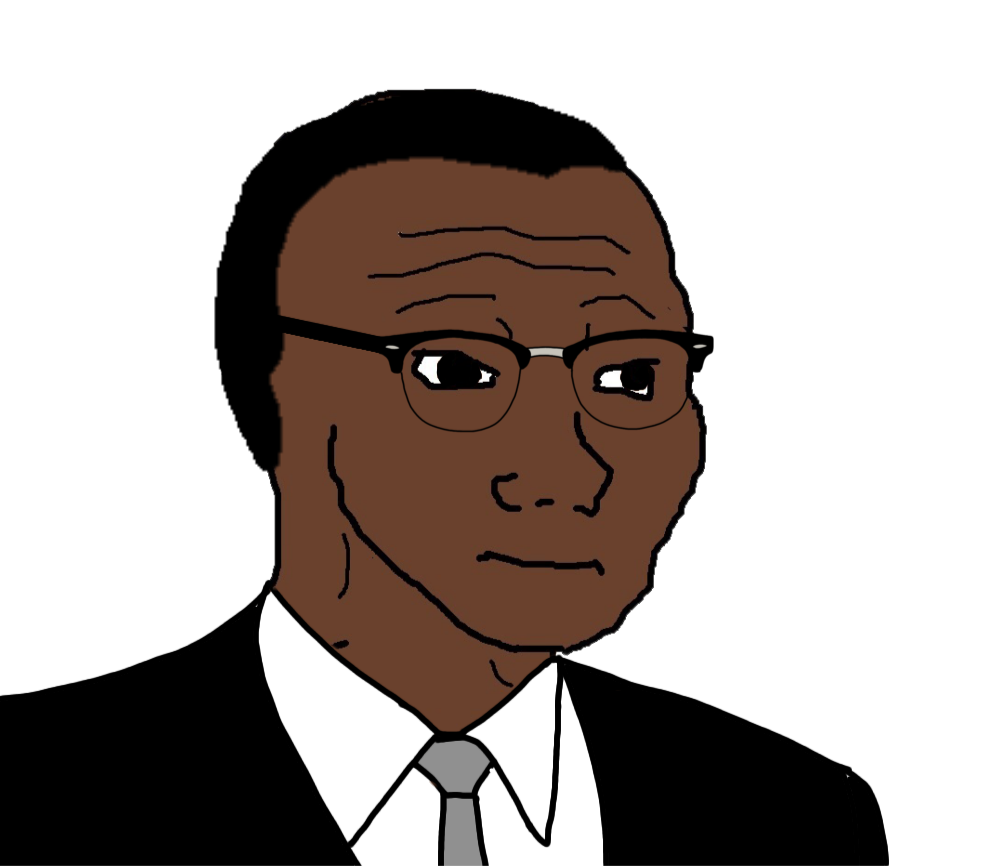
Label: 5_Blackjak